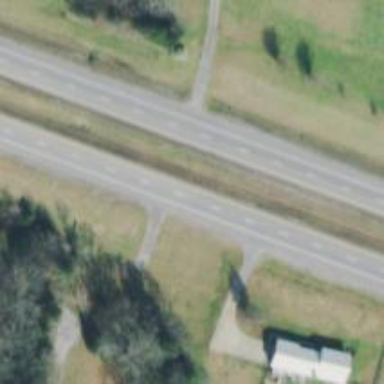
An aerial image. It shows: Trunk highway.